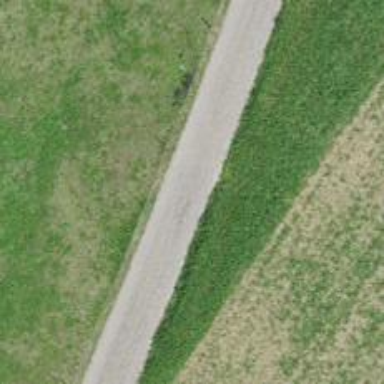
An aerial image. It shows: Paved track with Grade 1 surface.